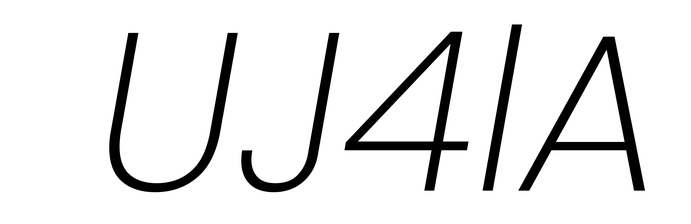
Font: Poppins-ExtraLightItalic